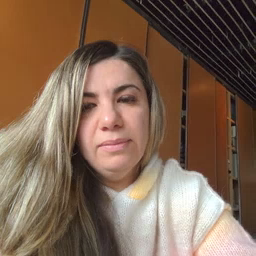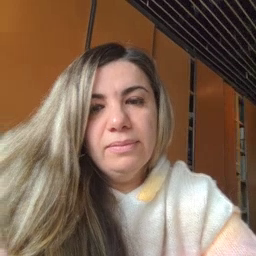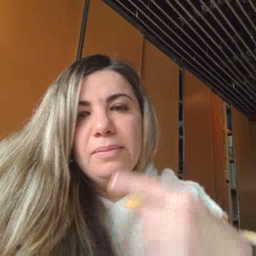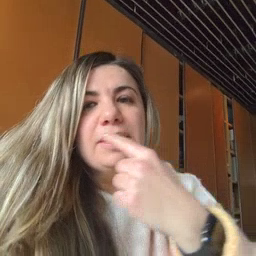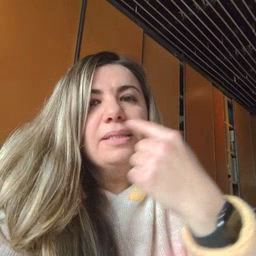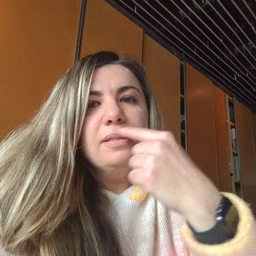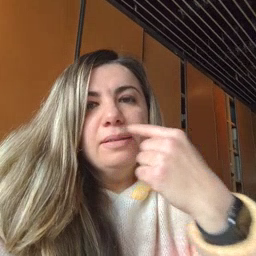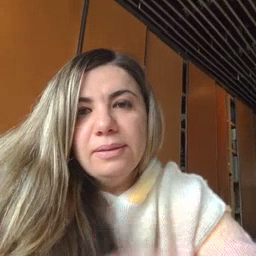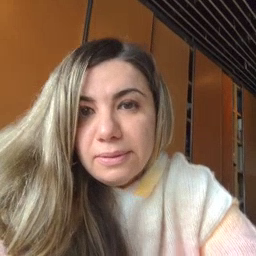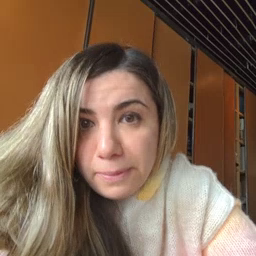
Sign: tooth